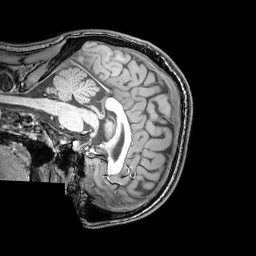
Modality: T1w
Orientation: sagittal
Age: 24
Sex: male
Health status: healthy
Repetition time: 0.081 s
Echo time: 0.037 s